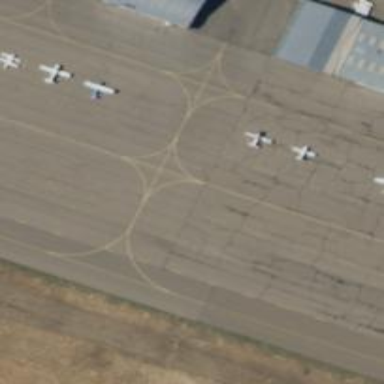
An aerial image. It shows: Image of taxiway at airport.